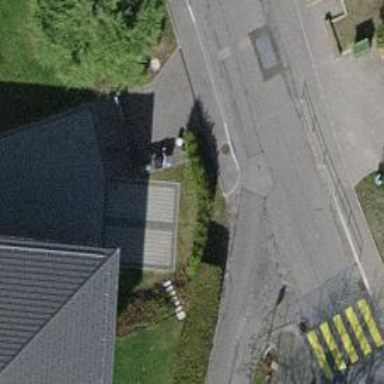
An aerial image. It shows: Kerb barrier.